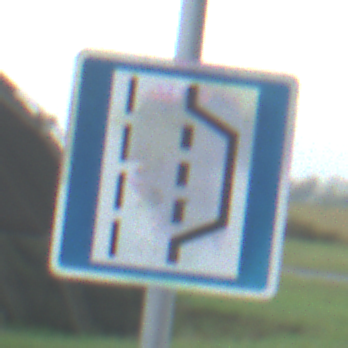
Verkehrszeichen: NothalteUndPannenbucht
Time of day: Midday
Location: Outdoor (Suburban)
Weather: Overcast
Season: NotSpecified
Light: Natural